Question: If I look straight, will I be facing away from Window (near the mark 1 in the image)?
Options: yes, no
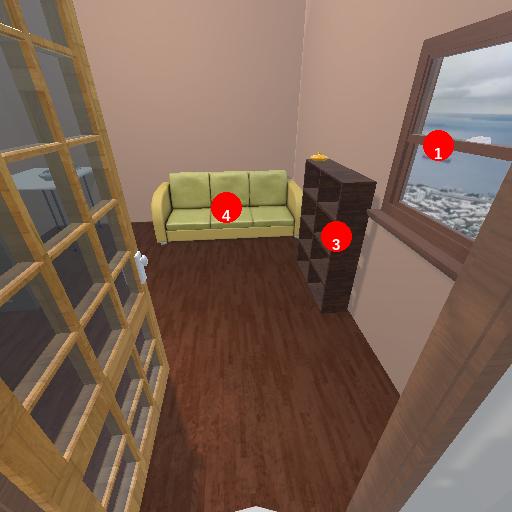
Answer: yes